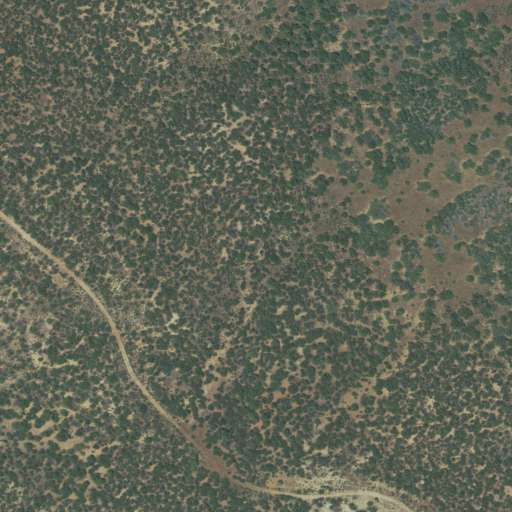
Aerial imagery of mountains in California named Caliente Range containing shrub and grassland